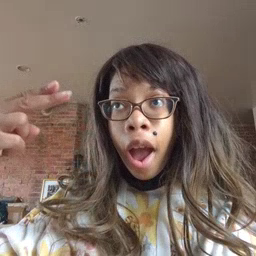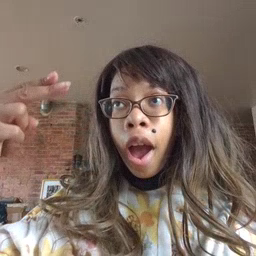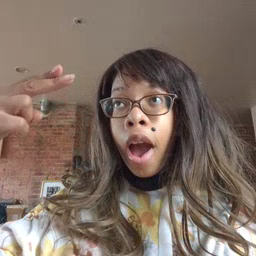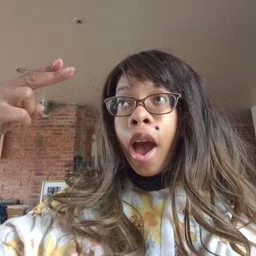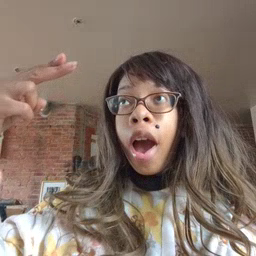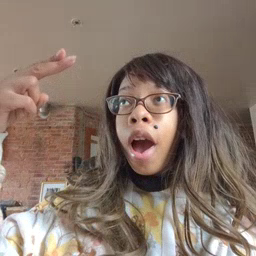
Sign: high